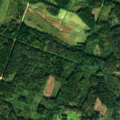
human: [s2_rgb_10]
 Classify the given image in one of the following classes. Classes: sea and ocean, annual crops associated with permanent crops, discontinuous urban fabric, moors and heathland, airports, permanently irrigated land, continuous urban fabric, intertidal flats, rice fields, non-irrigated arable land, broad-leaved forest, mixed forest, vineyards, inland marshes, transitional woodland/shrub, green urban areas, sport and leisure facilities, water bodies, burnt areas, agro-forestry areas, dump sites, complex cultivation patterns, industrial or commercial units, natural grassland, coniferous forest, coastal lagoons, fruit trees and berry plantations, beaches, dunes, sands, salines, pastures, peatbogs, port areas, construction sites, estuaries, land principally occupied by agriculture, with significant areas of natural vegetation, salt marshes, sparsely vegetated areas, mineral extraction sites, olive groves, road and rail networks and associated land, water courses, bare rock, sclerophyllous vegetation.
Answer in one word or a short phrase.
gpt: coniferous forest, mixed forest, transitional woodland/shrub